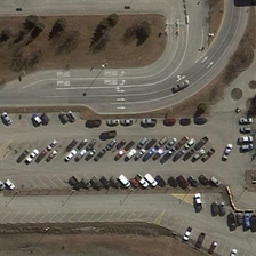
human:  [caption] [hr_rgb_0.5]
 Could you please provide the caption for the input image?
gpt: it is a curved parking lot next to the wide road .

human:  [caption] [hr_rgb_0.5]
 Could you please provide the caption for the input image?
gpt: white and blue cars stop in the parking which is between teo roads .

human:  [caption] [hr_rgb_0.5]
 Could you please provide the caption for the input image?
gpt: There are two parking lots between the two roads, parking cars.

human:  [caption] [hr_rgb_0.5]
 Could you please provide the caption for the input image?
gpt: There are two cars and parking lots parked between the two roads.

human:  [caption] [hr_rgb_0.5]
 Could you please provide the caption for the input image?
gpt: between two roads there are two car parks.